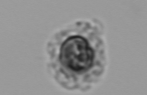
Label: Emiliania_huxleyi